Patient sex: F
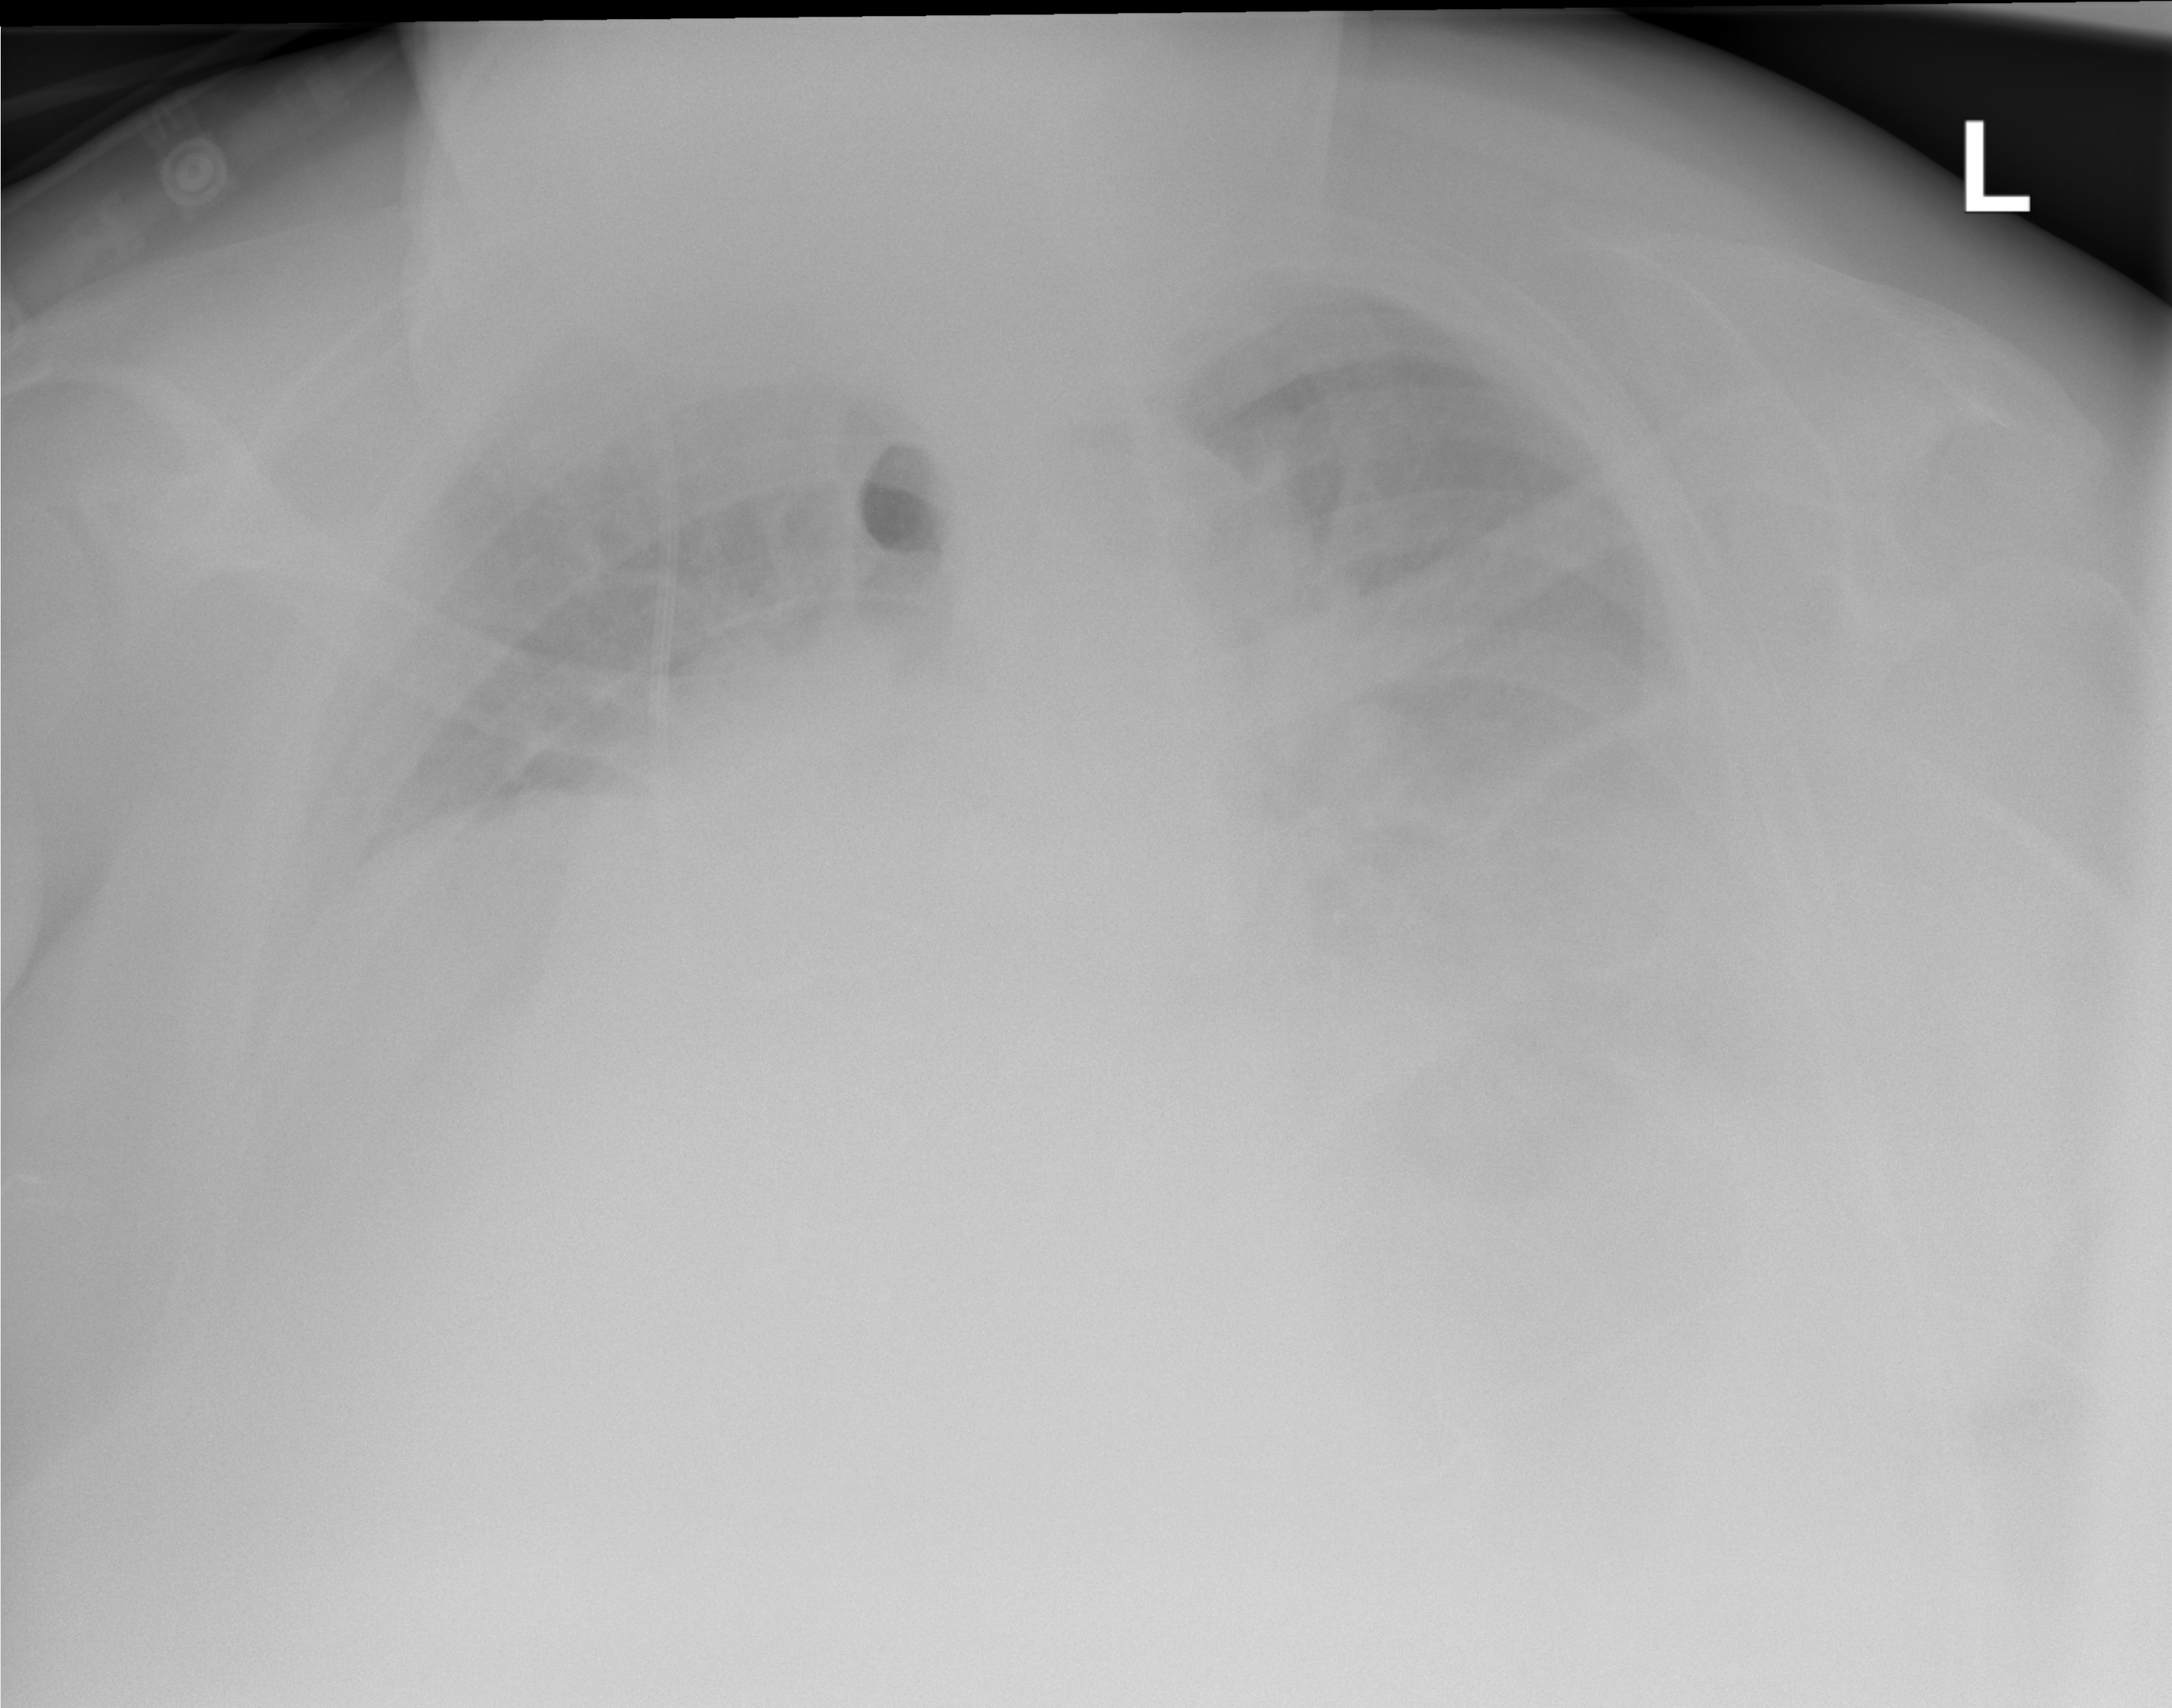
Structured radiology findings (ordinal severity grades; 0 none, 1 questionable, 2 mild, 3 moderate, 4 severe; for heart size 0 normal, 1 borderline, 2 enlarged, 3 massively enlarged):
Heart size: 2
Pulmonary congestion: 2
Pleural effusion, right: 2
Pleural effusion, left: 3
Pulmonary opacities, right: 0
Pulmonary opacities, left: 2
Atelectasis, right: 3
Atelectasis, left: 4